Interaction volume radius: 5 \u00c5
Interaction volume height: 35 \u00c5
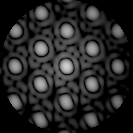
Disorder parameter: 0.02156